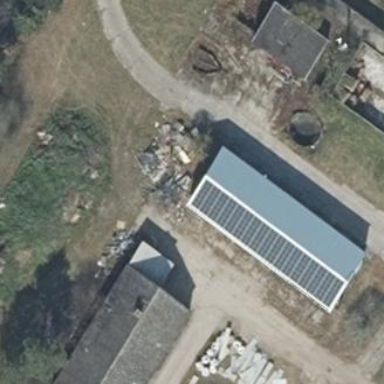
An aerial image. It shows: Farm auxiliary building with gabled roof oriented along its length.